Question: I have downloaded Mono for Windows from <URL> page. And installed it. Since I am very new to this program I even couldn't find how to launch it. All I can see in the start menu are those in the picture. So how can I launch this Mono software?

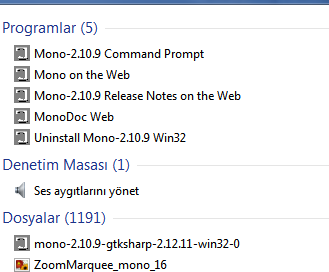
Answer: is a cross-platform implementation of .NET (which you definitely don't need if you are targeting windows)
is an IDE (integrated development environment) that builds Mono/.NET applications.
You only installed Mono (the framework) and you don't "run" a framework. To get the IDE, go to <URL> consider it to be a far superior product.